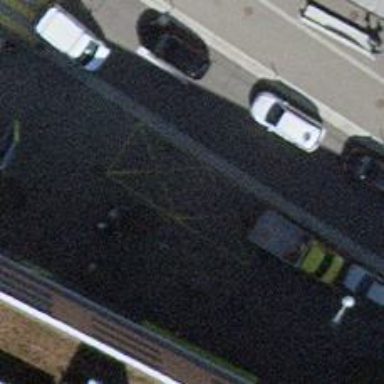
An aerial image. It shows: Disabled parking space.